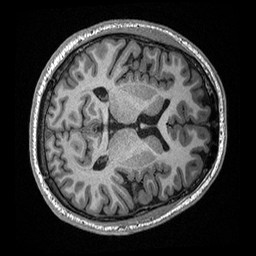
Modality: T1w
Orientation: axial
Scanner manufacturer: ge
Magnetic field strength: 3 T
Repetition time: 2.349 s
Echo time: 0.002968 s